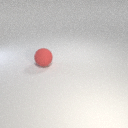
large red rubber sphere